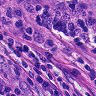
Metastatic tissue present: yes